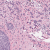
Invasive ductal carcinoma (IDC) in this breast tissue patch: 1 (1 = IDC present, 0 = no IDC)